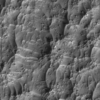
Label: not_dusty